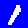
Digit: 1